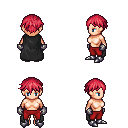
a pixel art fantasy rpg character, female body template, human, light skin, black cape, red pants, ruby red short bangs hairstyle, metal gloves, metal boots, four views (front, back, left, right), 2x2 character sprite sheet, small pixel art, hard edges, no anti-aliasing